Question: I have created 'GridView' using following XML code:
### grid_layout.xml
'''
<GridView
android:id="@+id/productList"
android:layout_width="fill_parent"
android:layout_height="fill_parent"
android:layout_margin="5dp"
android:layout_marginBottom="10dp"
android:drawSelectorOnTop="true"
android:fastScrollEnabled="true"
android:horizontalSpacing="10dp"
android:listSelector="@drawable/list_view_selector"
android:numColumns="3"
android:stretchMode="columnWidth"
android:verticalSpacing="10dp" >
</GridView>
<!-- android:listSelector="@drawable/list_view_selector" is not affecting -->
'''
and I have bound that 'GridView' with the following layout:
### grid_inner_layout.xml
'''
<?xml version="1.0" encoding="utf-8"?>
<RelativeLayout xmlns:android="http://schemas.android.com/apk/res/android"
android:id="@+id/productChildView"
android:layout_width="match_parent"
android:layout_height="wrap_content"
android:layout_margin="5dp"
android:background="@drawable/login_bg"
android:gravity="center"
android:padding="5dp" >
<ImageView
android:id="@+id/productImage"
android:layout_width="100dp"
android:layout_height="150dp"
android:layout_alignLeft="@+id/productName"
android:layout_alignRight="@+id/productName"
android:contentDescription="@string/date_desc"
android:src="@drawable/ic_date" />
<TextView
android:id="@+id/productName"
android:layout_width="fill_parent"
android:layout_height="wrap_content"
android:layout_below="@+id/productImage"
android:layout_marginLeft="5dp"
android:layout_marginRight="5dp"
android:ellipsize="marquee"
android:gravity="center_horizontal"
android:singleLine="true"
android:text="@string/product_name"
android:textColor="@android:color/black"
android:textSize="@dimen/list_item_text_size" />
<LinearLayout
android:id="@+id/productEditTextView"
android:layout_width="fill_parent"
android:layout_height="wrap_content"
android:layout_below="@+id/productName" >
<EditText
android:id="@+id/productRateValue"
android:layout_width="0dp"
android:layout_height="wrap_content"
android:layout_weight="1"
android:background="@drawable/edit_text_holo_light"
android:gravity="right"
android:hint="@string/hint_rate"
android:inputType="number"
android:nextFocusRight="@+id/productDiscountValue"
android:textAppearance="?android:attr/textAppearanceMedium"
android:textColor="@android:color/black" >
</EditText>
<EditText
android:id="@+id/productDiscountValue"
android:layout_width="0dp"
android:layout_height="wrap_content"
android:layout_weight="1"
android:background="@drawable/edit_text_holo_light"
android:gravity="right"
android:hint="@string/hint_disc"
android:inputType="number"
android:textAppearance="?android:attr/textAppearanceMedium"
android:textColor="@android:color/black" />
</LinearLayout>
<EditText
android:id="@+id/productQuantityValue"
android:layout_width="match_parent"
android:layout_height="wrap_content"
android:layout_below="@+id/productEditTextView"
android:layout_marginRight="5dp"
android:background="@drawable/edit_text_holo_light"
android:gravity="right"
android:hint="@string/hint_quantity"
android:inputType="number"
android:nextFocusRight="@+id/productRateValue"
android:textAppearance="?android:attr/textAppearanceMedium"
android:textColor="@android:color/black" >
<requestFocus />
</EditText>
</RelativeLayout>
'''
### and i got finally this view:

### my Adapter Class is like:
'''
public class MyGridViewAdapter extends SimpleCursorAdapter {
Cursor cursor;
double productRateValue;
double productDiscountValue;
ImageLoader mImageLoader = new ImageLoader(context);
public MyGridViewAdapter(Context context, int layout, Cursor c,
String[] from, int[] to, int flags) {
super(context, layout, c, from, to, flags);
// TODO Auto-generated constructor stub
//get reference to the row
this.cursor = c;
}
@Override
public View getView(int position, View convertView, ViewGroup parent) {
View view = convertView;
ViewHolder holder;
if(convertView == null)
{
//get reference to the row
view = super.getView(position, convertView, parent);
holder = new ViewHolder();
productRateValue = cursor.getDouble(productCursor.getColumnIndex("rate"));
productDiscountValue = cursor.getDouble(productCursor.getColumnIndex("discount"));
//*** Image ***//
holder.prodImage = (ImageView) view.findViewById(R.id.productImage);
String path = productCursor.getString(productCursor.getColumnIndex(DatabaseHelper.PRODUCT_IMAGES));
mImageLoader.DisplayImage(path, holder.prodImage);
holder.prodName = (TextView) view.findViewById(R.id.productName);
holder.prodName.setText(productCursor.getString(productCursor.getColumnIndex(DatabaseHelper.PRODUCT_NAME)));
holder.prodQty = (EditText) view.findViewById(R.id.productQuantityValue);
holder.prodQty.setText("");
holder.prodRate = (EditText) view.findViewById(R.id.productRateValue);
holder.prodRate.setText(String.valueOf(productRateValue));
holder.prodDisc = (EditText) view.findViewById(R.id.productDiscountValue);
holder.prodDisc.setText(String.valueOf(productDiscountValue));
holder.prodRate.setFocusable(isRateEditable);
holder.prodRate.setEnabled(isRateEditable);
holder.prodDisc.setFocusable(isDiscountEditable);
holder.prodDisc.setEnabled(isDiscountEditable);
/* For set Focus on Next */
if(isRateEditable)
holder.prodQty.setNextFocusDownId(R.id.productRateValue);
else if(isDiscountEditable)
holder.prodQty.setNextFocusDownId(R.id.productDiscountValue);
if(isDiscountEditable)
holder.prodRate.setNextFocusDownId(R.id.productDiscountValue);
holder.prodDisc.setNextFocusDownId(R.id.productQuantityValue);
view.setTag(holder);
}
else
{
holder = (ViewHolder) view.getTag();
}
return view;
}
public class ViewHolder{
ImageView prodImage;
TextView prodName;
EditText prodRate;
EditText prodQty;
EditText prodDisc;
}
}
'''
'ORDER''onPause()''onStop()''saveData()''saveData()'
> as per my view i want to create 'JSONObject' and store all value as an
Array of JSON.
Please Help...
Thanks in advance...
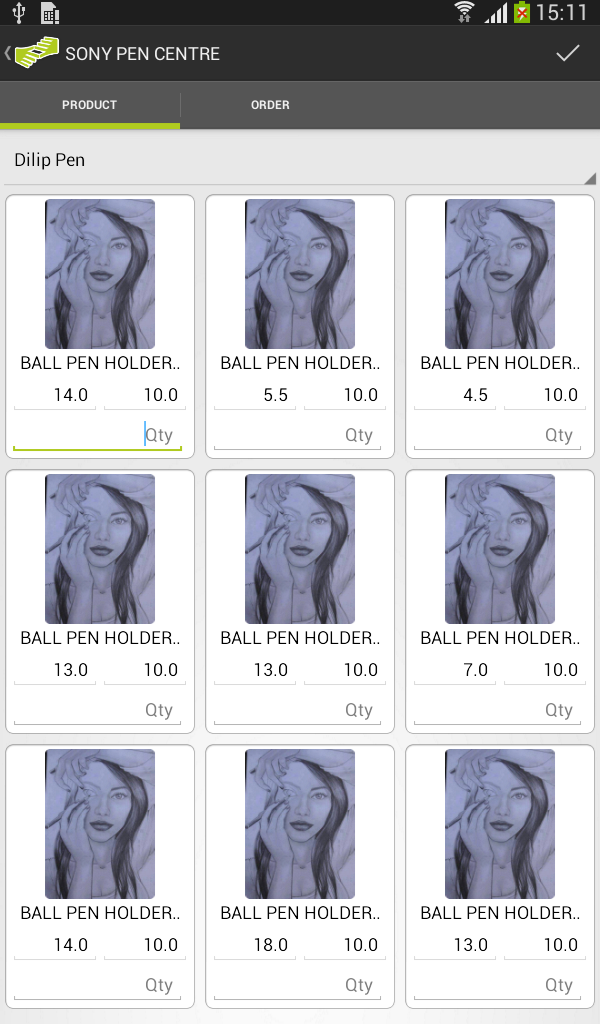
Answer: With My Question i am success to save data in 'JSONArray' but got Again <URL>
and Finally i found solution:
I have used <URL>
### MyGridViewAdapter.java
'''
class MyGridViewAdapter extends BaseAdapter {
private ArrayList<ProductItems> productItemList;
private LayoutInflater inflater = null;
ViewHolder holder;
ImageLoader mImageLoader;
int concatid;
String productQtyValue;
Double productRateValue;
Double productDiscountValue;
int tempId = 0;
public MyGridViewAdapter(ArrayList<ProductItems> productItemsList) {
// TODO Auto-generated constructor stub
this.productItemList = productItemsList;
mImageLoader = new ImageLoader(context);
inflater =(LayoutInflater) getActivity().getSystemService(Context.LAYOUT_INFLATER_SERVICE);
}
@Override
public int getCount() {
// TODO Auto-generated method stub
return productItemList.size();
}
@Override
public Object getItem(int position) {
// TODO Auto-generated method stub
return productItemList.get(position);
}
@Override
public long getItemId(int position) {
// TODO Auto-generated method stub
return position;
}
@Override
public View getView(int position, View convertView, ViewGroup parent) {
// TODO Auto-generated method stub
View view = convertView;
if(convertView == null)
{
view = inflater.inflate(R.layout.list_product_view, null);
holder = new ViewHolder();
}else
{
holder = (ViewHolder) view.getTag();
}
ProductItems currentProductItem = productItemList.get(position);
holder.prodId = currentProductItem.getProdId();
holder.prodImagePath = currentProductItem.getProdImagePath();
holder.prodDesc = currentProductItem.getProdDesc();
//Image
holder.prodImage = (ImageView) view.findViewById(R.id.productImage);
mImageLoader.DisplayImage(holder.prodImagePath, holder.prodImage);
holder.prodImage.setTag(holder);
holder.prodImage.setOnClickListener(new OnClickListener() {
@SuppressWarnings("deprecation")
@Override
public void onClick(View v) {
// TODO Auto-generated method stub
ViewHolder tempHolder = (ViewHolder)v.getTag();
AlertDialog alertDialog = new AlertDialog.Builder(getActivity()).create();
alertDialog.setTitle(tempHolder.prodName.getText());
LayoutInflater inflater = getActivity().getLayoutInflater();
// Inflate and set the layout for the dialog
// Pass null as the parent view because its going in the dialog
// layout
View view = inflater.inflate(R.layout.custom_image, null);
ImageView image = (ImageView) view.findViewById(R.id.dialogImageView);
mImageLoader.DisplayImage(tempHolder.prodImagePath, image);
((TextView)view.findViewById(R.id.dialogTextViewDesc)).setText(tempHolder.prodDesc);
alertDialog.setView(view);
alertDialog.setButton("OK", new DialogInterface.OnClickListener() {
public void onClick(DialogInterface dialog, int which) {
// here you can add functions
dialog.dismiss();
}
});
alertDialog.show();
}
});
holder.prodName = (TextView) view.findViewById(R.id.productName);
holder.prodName.setText(currentProductItem.getProdName());
holder.prodQty = (EditText) view.findViewById(R.id.productQuantityValue);
holder.prodQty.setTag(holder);
holder.prodQty.setOnFocusChangeListener(new OnFocusChangeListener() {
@Override
public void onFocusChange(View v, boolean hasFocus) {
// TODO Auto-generated method stub
if(!hasFocus)
{
ViewHolder viewHolder = (ViewHolder) v.getTag();
saveData(viewHolder);
}
}
});
holder.prodRate = (EditText) view.findViewById(R.id.productRateValue);
holder.prodRate.setTag(holder);
holder.prodDisc = (EditText) view.findViewById(R.id.productDiscountValue);
holder.prodDisc.setTag(holder);
/** First check whether value of Saved product Array is >0 or not..*/
Log.d("msg", "Saved Prod : "+allProductArray.length());
if(allProductArray.length() <= 0)
{
productRateValue = currentProductItem.getProdRate();
productDiscountValue = currentProductItem.getProdDisc();
}
/* Filling up value if previously entered... */
for (int array = 0; array < allProductArray.length(); array++) {
try {
if(allProductArray.getJSONObject(array).getInt("prodid") == holder.prodId)
{
productRateValue = allProductArray.getJSONObject(array).getDouble("rate");
productDiscountValue = allProductArray.getJSONObject(array).getDouble("discount");
productQtyValue = allProductArray.getJSONObject(array).getString("qty");
holder.prodQty.setText(String.valueOf(productQtyValue));
break;
}else
{
productRateValue = currentProductItem.getProdRate();
productDiscountValue = currentProductItem.getProdDisc();
holder.prodQty.setText("");
}
} catch (JSONException e) {
// TODO Auto-generated catch block
Log.e("msg", "JSON error in bindView : " + e.getMessage());
}
}
//holder.prodQty.setText("");
holder.prodRate.setText(String.valueOf(productRateValue));
holder.prodDisc.setText(String.valueOf(productDiscountValue));
holder.prodRate.setFocusable(isRateEditable);
holder.prodRate.setEnabled(isRateEditable);
holder.prodDisc.setFocusable(isDiscountEditable);
holder.prodDisc.setEnabled(isDiscountEditable);
// For set Focus on Next
if(isRateEditable)
holder.prodQty.setNextFocusDownId(R.id.productRateValue);
else if(isDiscountEditable)
holder.prodQty.setNextFocusDownId(R.id.productDiscountValue);
if(isDiscountEditable)
holder.prodRate.setNextFocusDownId(R.id.productDiscountValue);
holder.prodDisc.setNextFocusDownId(R.id.productQuantityValue);
int catid = currentProductItem.getProdId();
concatid = Integer.parseInt(catid + "" + tempId++);
Log.d("msg", "Inner Concat ID :"+concatid);
view.setId(concatid);
view.setTag(holder);
return view;
}
public class ViewHolder{
int prodId;
String prodImagePath;
String prodDesc;
ImageView prodImage;
TextView prodName;
EditText prodRate;
EditText prodQty;
EditText prodDisc;
}
}
'''
I have converted 'Cursor' in to 'ArrayList<ProductItems>':
'''
if (!dbHelper.db.isOpen())
dbHelper.open();
productCursor = dbHelper.getProduct(companyid, categoryid, isDistributor);
// String[] cols = new String[] { DatabaseHelper.PRODUCT_IMAGES, DatabaseHelper.PRODUCT_NAME, "rate", "discount"};
// int[] views = new int[] { R.id.productImage, R.id.productName, R.id.productRateValue, R.id.productDiscountValue};
Log.d("msg", "Count of Product : "+productCursor.getCount());
prodItemsArrayList.clear();
if (productCursor != null && productCursor.getCount() > 0) {
ProductItems items;
for(productCursor.moveToFirst(); !productCursor.isAfterLast(); productCursor.moveToNext())
{
items = new ProductItems();
items.setProdId(productCursor.getInt(productCursor.getColumnIndex(DatabaseHelper.PRODUCT_SERVER_ID)));
items.setProdName(productCursor.getString(productCursor.getColumnIndex(DatabaseHelper.PRODUCT_NAME)));
items.setProdImagePath(productCursor.getString(productCursor.getColumnIndex(DatabaseHelper.PRODUCT_IMAGES)));
items.setProdQty("");
items.setProdRate(productCursor.getDouble(productCursor.getColumnIndex("rate")));
items.setProdDisc(productCursor.getDouble(productCursor.getColumnIndex("discount")));
items.setProdDesc(productCursor.getString(productCursor.getColumnIndex(DatabaseHelper.PRODUCT_DESC)).equals("null") ? "" : productCursor.getString(productCursor.getColumnIndex(DatabaseHelper.PRODUCT_DESC)));
prodItemsArrayList.add(items);
}
//Now create an array adapter and set it to display using our row
//passing cursor with zero rows and displaying error message
adapter = new MyGridViewAdapter(prodItemsArrayList);
adapter.notifyDataSetChanged();
productTable.setAdapter(adapter);
/* HIDE ERROR MSG */
(view.findViewById(R.id.productIfNoAvailable)).setVisibility(View.GONE);
} else {
/* SHOW ERROR MSG */
(view.findViewById(R.id.productIfNoAvailable)).setVisibility(View.VISIBLE);
adapter.notifyDataSetChanged();
adapter.notifyDataSetInvalidated();
}
'''
Any Suggestion would be Appreciated :)
Thanks...